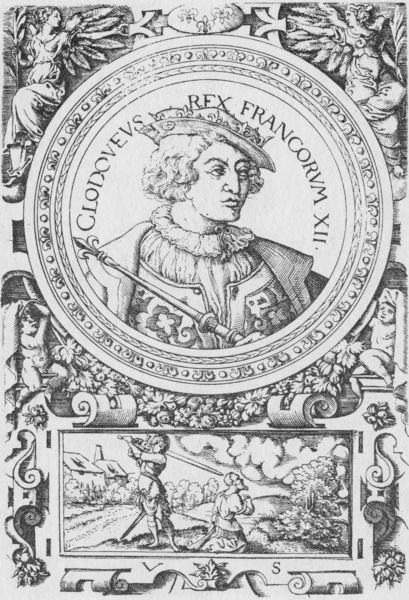
Titel: Bildnis von König Clovis II von Frankreich
Künstler: Virgil Solis
Institution: (Seriendruck)
Schlagwörter: blätter, himmel, kopf, mann, umhang, wolken, frauen, landschaft, blumen, frankreich, frau, grau, hut, mund, nase, profil, schwarz, weiss, zeichnung, wolke, ornament, hemd, jung, kappe, richter, augen, enthauptung, gesicht, halten, kragen, köpfen, mord, rahmen, tod, tot, bild, bildnis, portrait, porträt, land, haare, mantel, pflanzen, locken, kreis, oval, rund, stock, engel, ranken, holzschnitt, schrift, seitlich, ansicht, grafik, graphik, figuren, könig, tafel, büste, verzierung, rüschen, medaillon, druck, radierung, stich, illustration, schwert, text, buchstaben, strafe, herrscher, lilie, wappen, eiss, voluten, hellgrau, wams, backe, volute, opfer, töten, lilien, emblem, ornamentik, scharfrichter, krumm, zepter, szepter, latein, rondo, umschrift, grotesken, gedrängt, exekution, vignette, seriendruck, druk, claudius, rollwerk, gestallten, grauw, kragne, erzierung, keris, könig chlodwig, portärt, schmuckv, chlodwig, richtschwert, engell, frankenkönig, franke, französisches königswappen, velute, clodvig